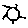
Label: sun